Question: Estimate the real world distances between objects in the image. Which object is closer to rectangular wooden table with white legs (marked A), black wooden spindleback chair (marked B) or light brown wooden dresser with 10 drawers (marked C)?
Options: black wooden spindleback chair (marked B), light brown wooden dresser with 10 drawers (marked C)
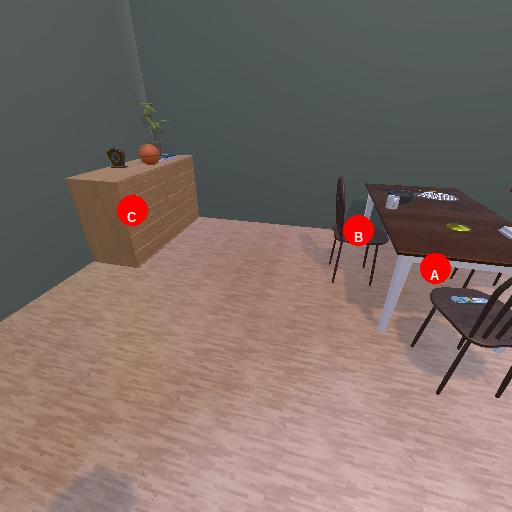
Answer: black wooden spindleback chair (marked B)